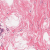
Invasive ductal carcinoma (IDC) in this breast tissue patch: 0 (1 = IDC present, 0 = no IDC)